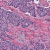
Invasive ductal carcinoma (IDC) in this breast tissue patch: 1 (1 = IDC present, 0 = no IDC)